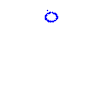
Particle: proton